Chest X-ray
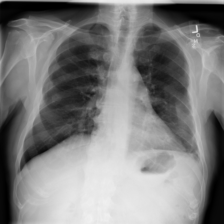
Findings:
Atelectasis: positive
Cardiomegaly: negative
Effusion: positive
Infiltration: negative
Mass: negative
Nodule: positive
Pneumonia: negative
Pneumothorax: negative
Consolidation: negative
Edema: negative
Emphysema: negative
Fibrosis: negative
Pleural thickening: positive
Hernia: negative